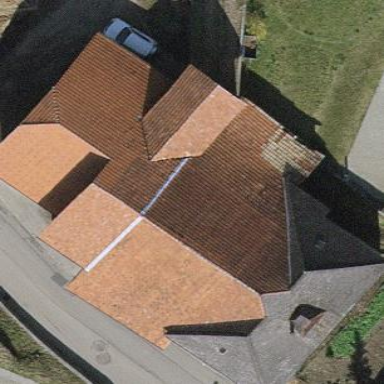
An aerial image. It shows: Farm building.